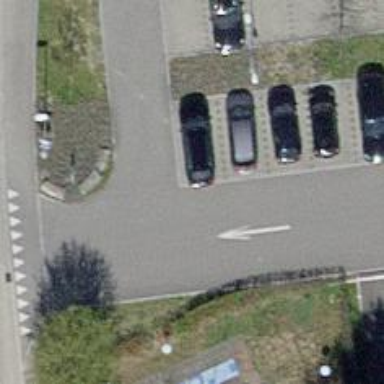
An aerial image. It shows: Asphalt parking aisle road.